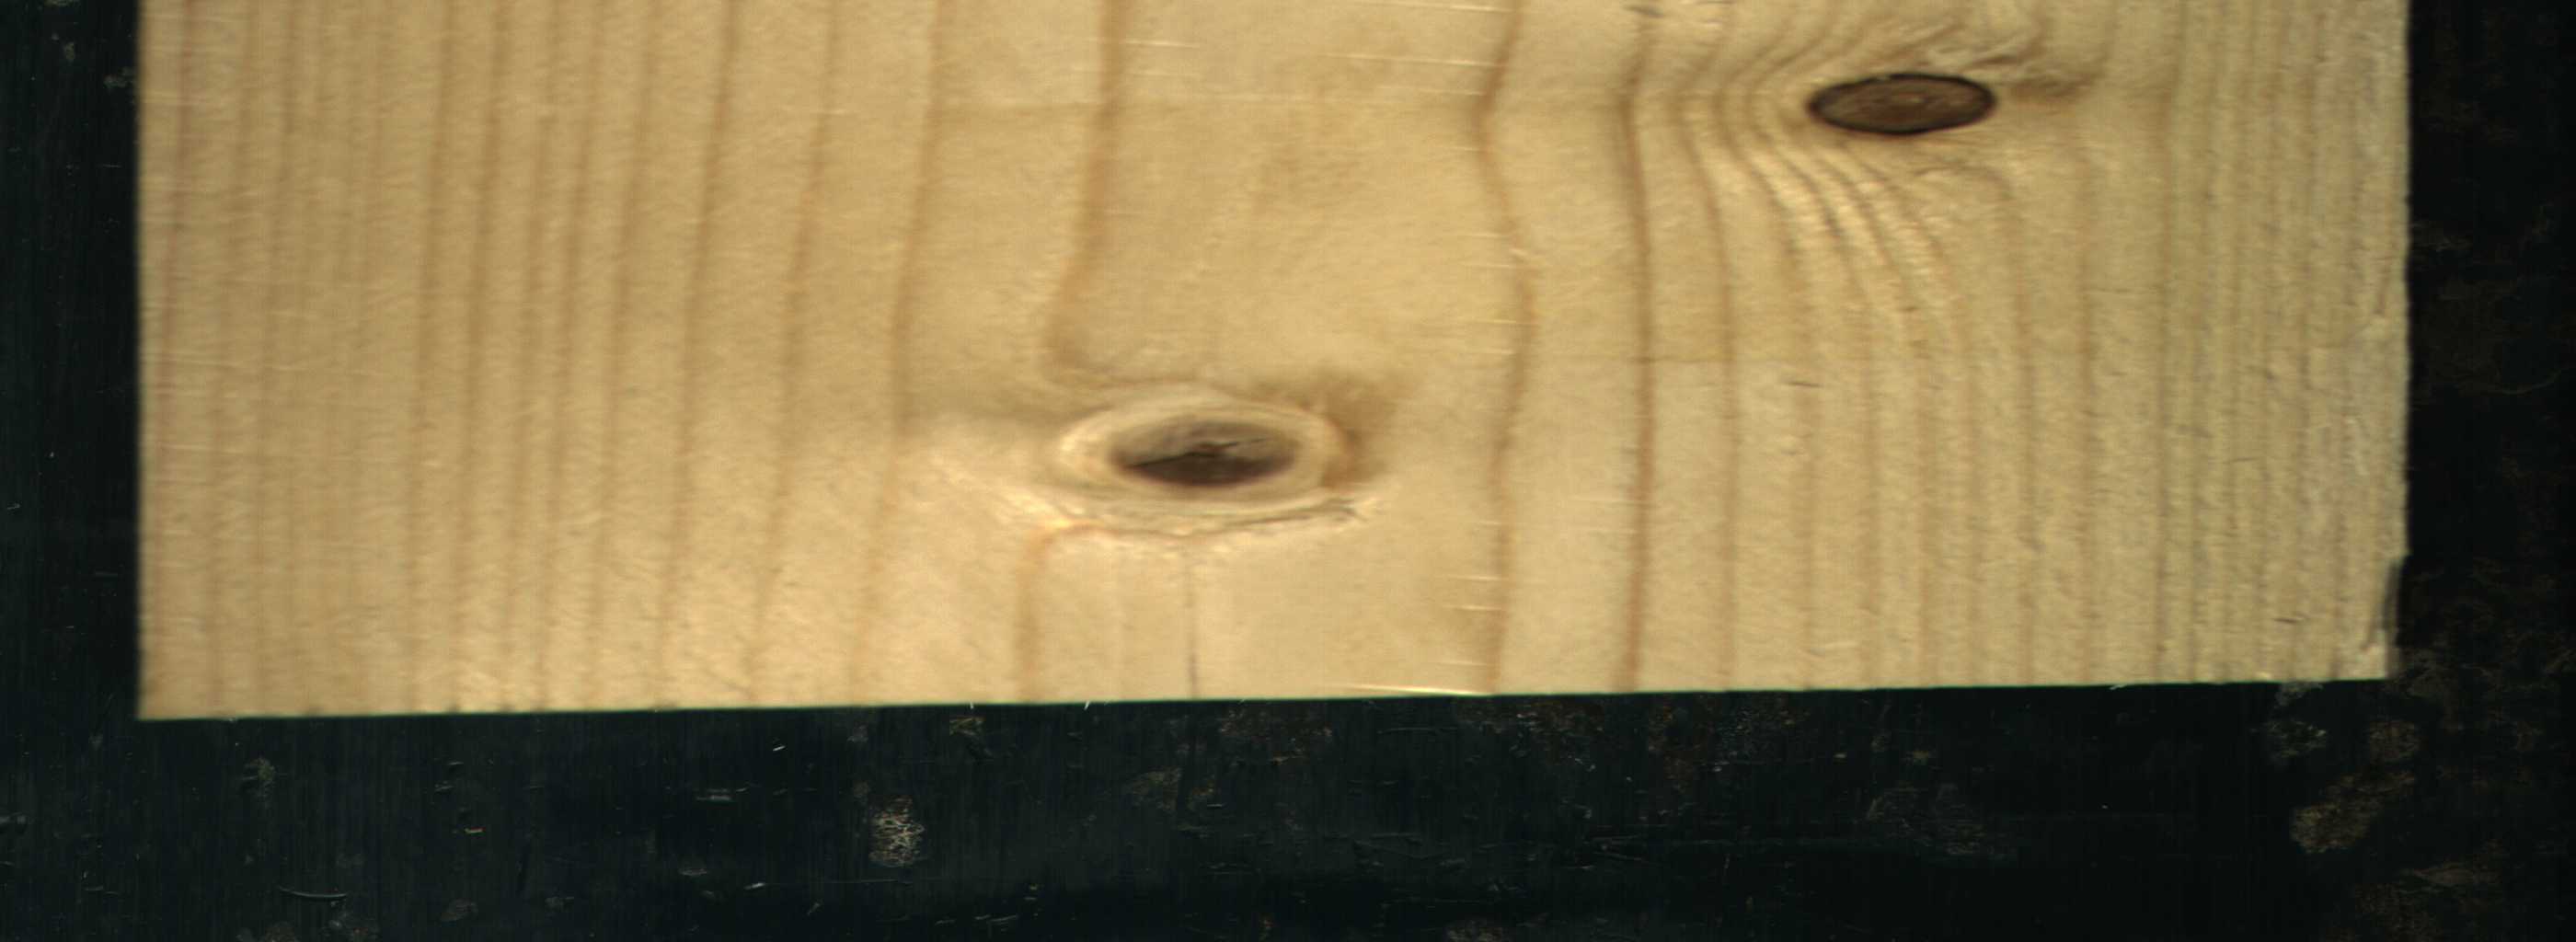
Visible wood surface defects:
Dead_Knot
Live_Knot